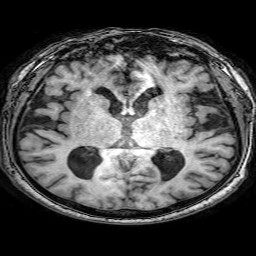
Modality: T1w
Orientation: coronal
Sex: male
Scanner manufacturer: philips
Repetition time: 0.008282 s
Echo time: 0.00386 s